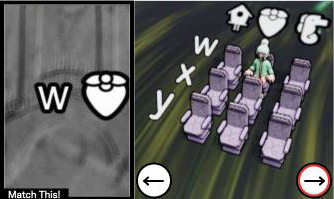
Task: seats
Answer: yes